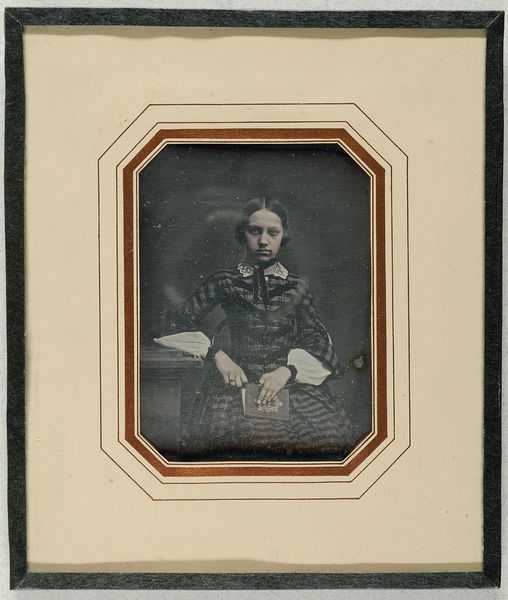
Titel: Dorothea Caspar
Künstler: Rudolph Turnau und Co.
Standort: Hamburg
Institution: Museum für Kunst und Gewerbe Hamburg
Schlagwörter: frau, portrait, figur, foto, fotografie, photographie, photo, lichtbild, daguerreotypie, bildwerke, angewandte und bildende kunst, hessische systematik, porträt, mädchen, porträtfotografie, porträtphotographie, hüftbild